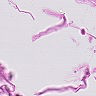
Metastatic tissue present: no